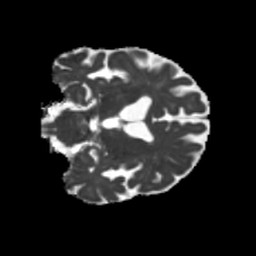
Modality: MD
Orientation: coronal
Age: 68
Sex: male
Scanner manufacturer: siemens
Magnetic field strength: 3 T
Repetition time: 5.25 s
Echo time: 0.08 s